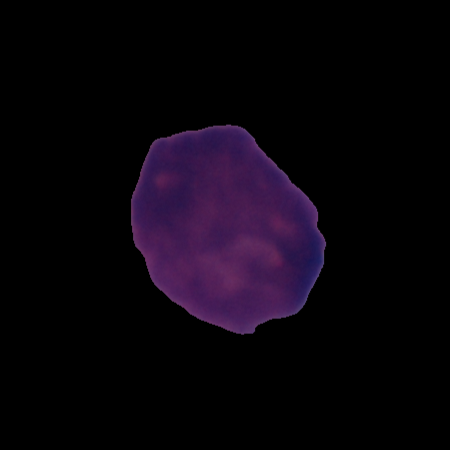
Label: cancer